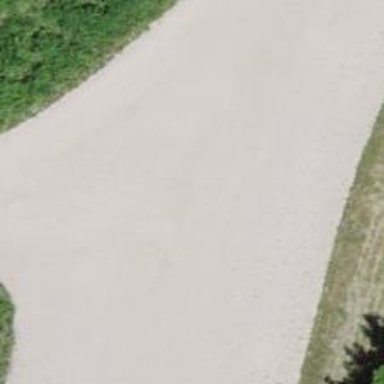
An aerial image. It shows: Track with fine gravel surface graded as grade 2.